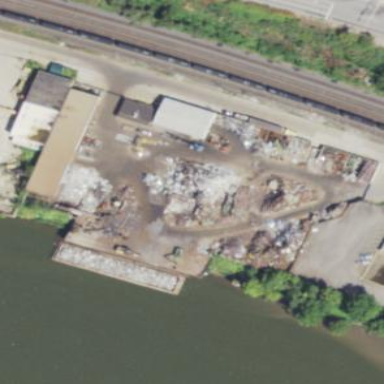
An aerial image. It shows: Scrap yard situated in industrial area.